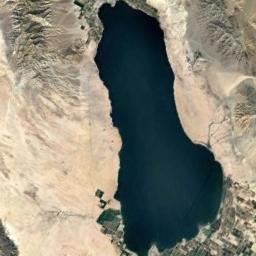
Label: lake